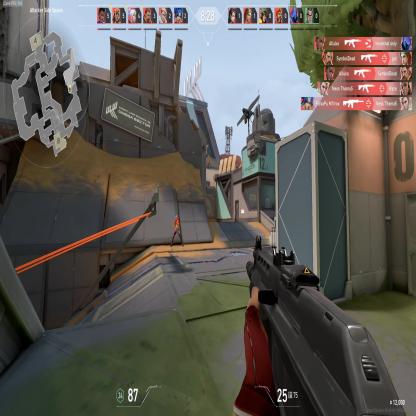
Label: enemy